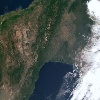
Label: land